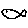
Label: fish